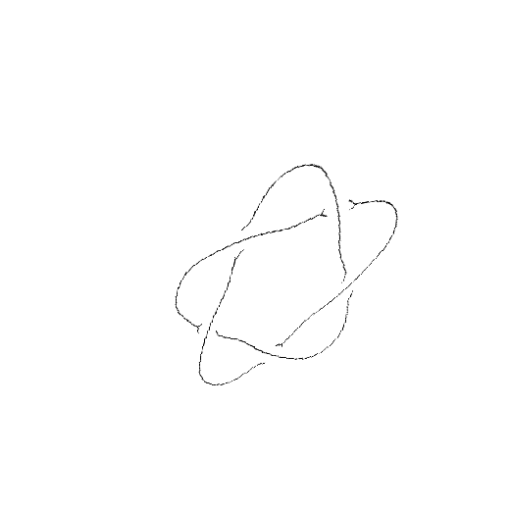
Crossing number: 5